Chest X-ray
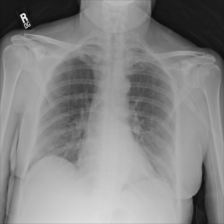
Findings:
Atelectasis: negative
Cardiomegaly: negative
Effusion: negative
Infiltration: negative
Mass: negative
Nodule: negative
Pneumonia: negative
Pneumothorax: negative
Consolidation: negative
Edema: negative
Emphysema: negative
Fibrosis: negative
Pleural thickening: negative
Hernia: negative